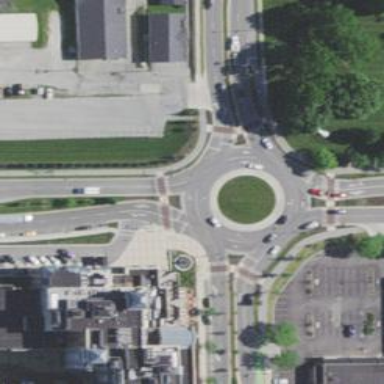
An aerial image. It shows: Secondary road with asphalt surface leading to roundabout junction.